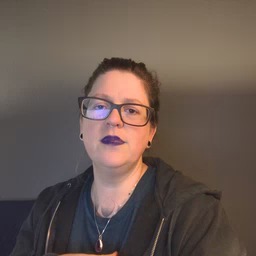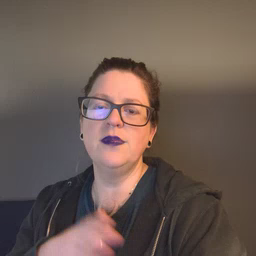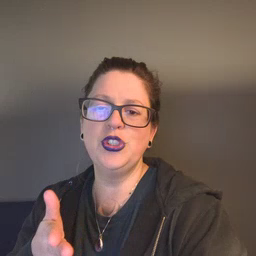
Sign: book